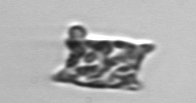
Label: Eucampia